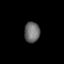
Tissue: lung
Cell type: Endothelial cells
Senescence score: 0.5452
Nuclear area (px): 310
Mean DAPI intensity: 108.868